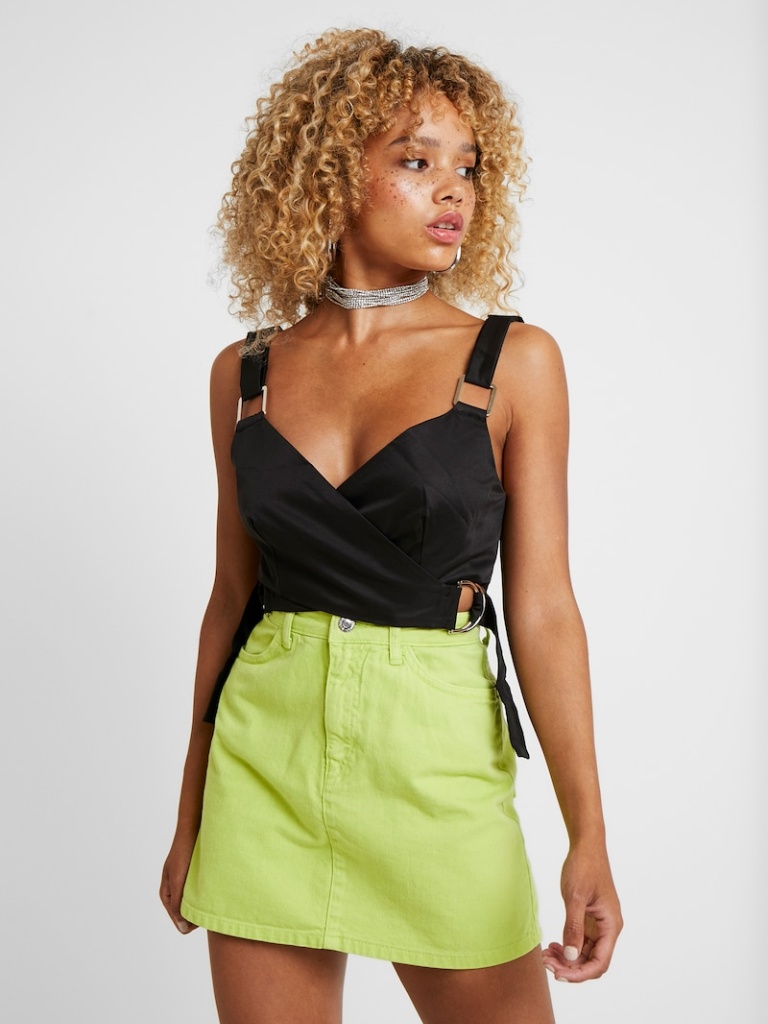
satin tight sleeveless cropped length Untucked v-neck tank